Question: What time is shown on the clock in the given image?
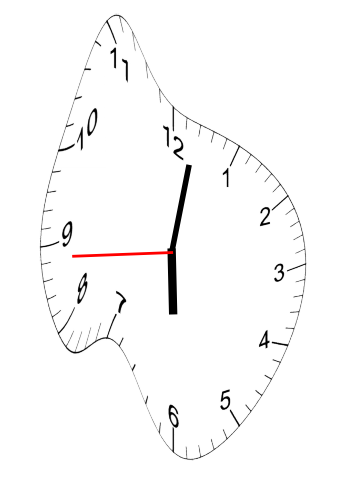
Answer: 06:01:44